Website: crate-barrel
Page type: review-order
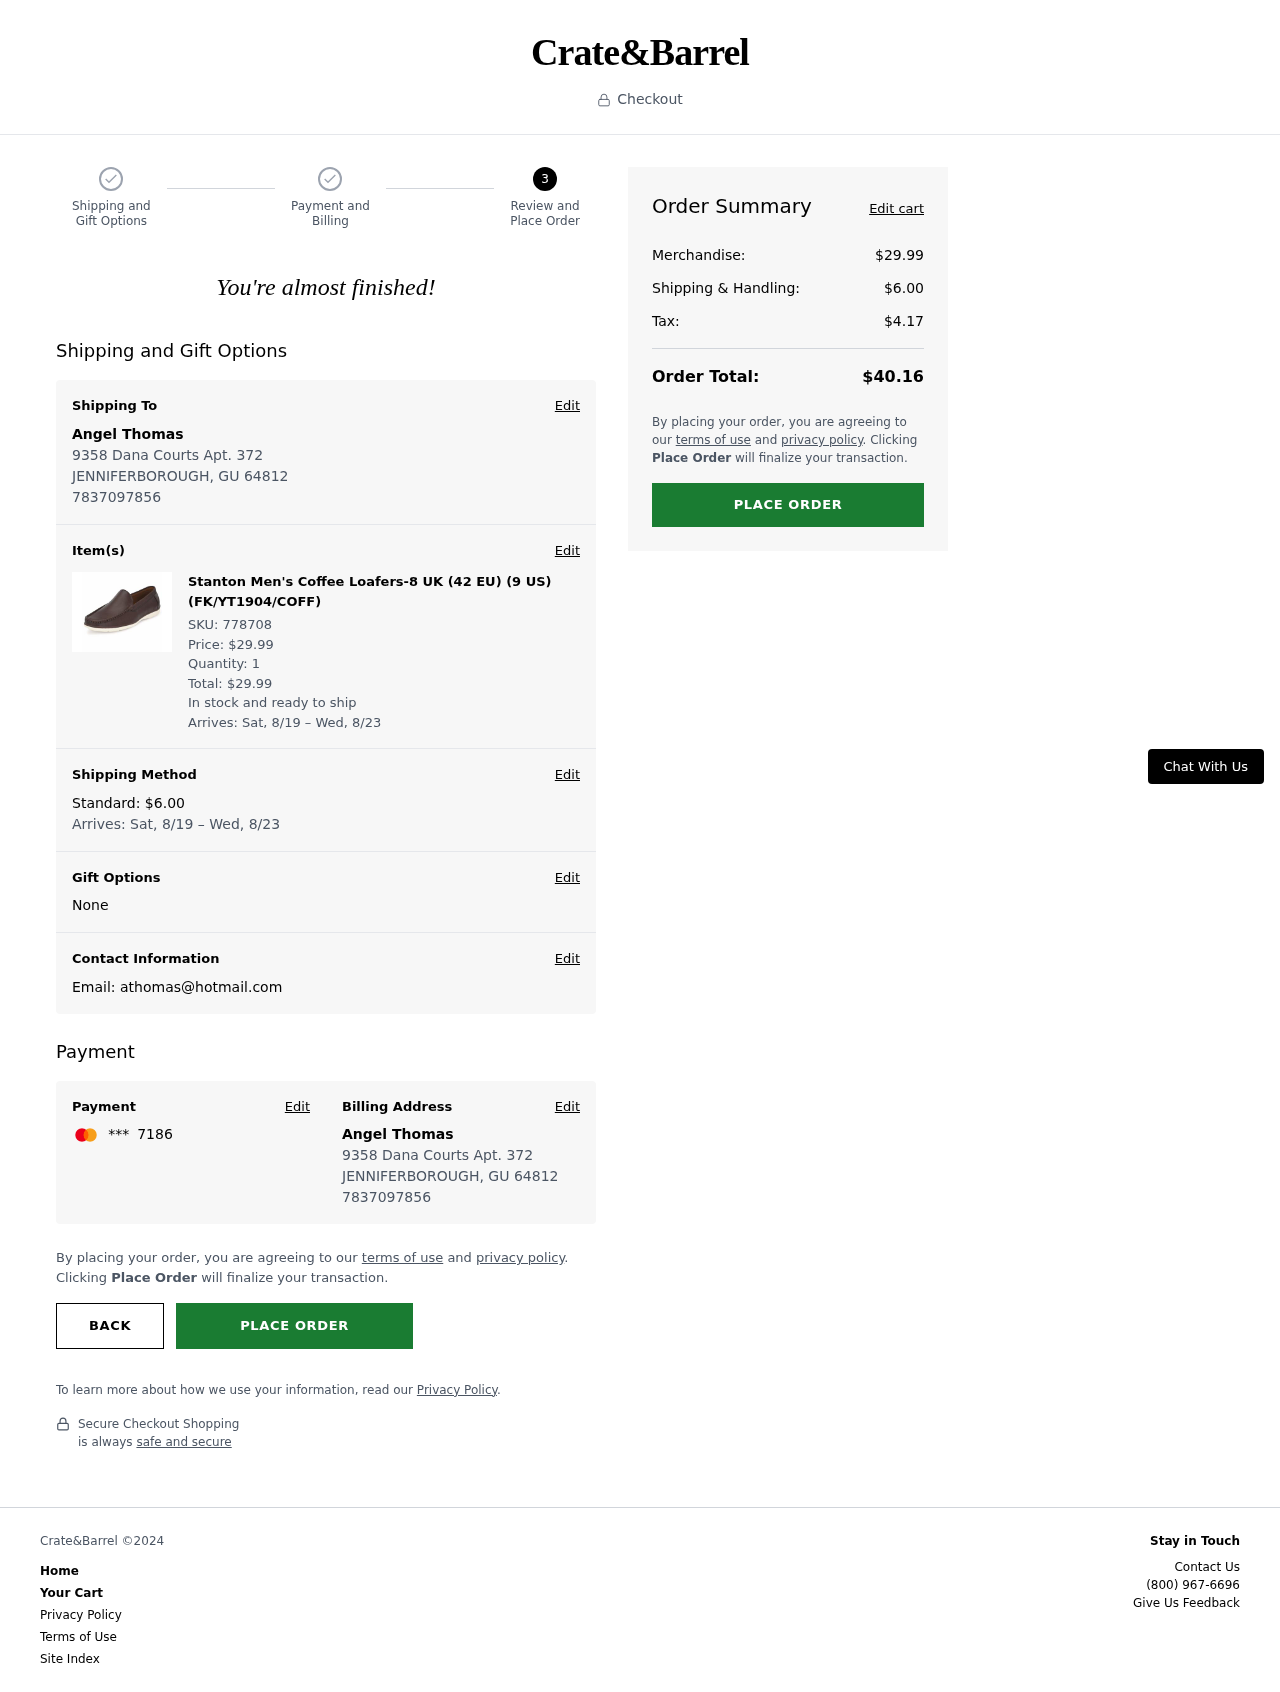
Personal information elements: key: PII_CARD_LAST4
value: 7186
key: PII_CITY
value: JENNIFERBOROUGH
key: PII_EMAIL
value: athomas@hotmail.com
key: PII_FULLNAME
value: Angel Thomas
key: PII_PHONE
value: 7837097856
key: PII_POSTCODE
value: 64812
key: PII_STATE_ABBR
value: GU
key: PII_STREET
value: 9358 Dana Courts Apt. 372
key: PII_FIRSTNAME
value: Angel
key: PII_LASTNAME
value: Thomas
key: PII_FULLNAME2
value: Angel Thomas
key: PII_FULLNAME3
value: Angel Thomas
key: PII_FIRSTNAME2
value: Angel
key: PII_FIRSTNAME3
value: Angel
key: PII_LASTNAME2
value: Thomas
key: PII_LASTNAME3
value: Thomas
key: PII_FIRSTNAME_DERIVED
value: Angel
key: PII_LASTNAME_DERIVED
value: Thomas
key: PII_FULLNAME_DERIVED
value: Angel Thomas
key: PII_NAME_FULL_DERIVED
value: Angel Thomas
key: PII_STREET2
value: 9358 Dana Courts Apt. 372
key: PII_CITY2
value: JENNIFERBOROUGH
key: PII_STATE
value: GU
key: PII_POSTCODE2
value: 64812
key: PII_PHONE_LINE
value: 7856
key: PII_PHONE_SUFFIX
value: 7856
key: PII_PHONE2
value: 7837097856
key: PII_PHONE3
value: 7837097856
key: PII_PHONE_NUMERIC
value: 7837097856
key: PII_PHONE_LINE_NUMERIC
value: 7856
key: PII_PHONE_SUFFIX_NUMERIC
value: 7856
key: PII_PHONE2_NUMERIC
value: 7837097856
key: PII_PHONE3_NUMERIC
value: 7837097856
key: PII_PHONE_DIGITS
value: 7837097856
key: PII_PHONE_LAST4
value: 7856
Product elements: key: PRODUCT1_NAME
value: Stanton Men's Coffee Loafers-8 UK (42 EU) (9 US) (FK/YT1904/COFF)
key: PRODUCT1_PRICE
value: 29.99
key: PRODUCT1_QUANTITY
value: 1
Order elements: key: ORDER_SKU
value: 778708
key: ORDER_ITEM_TOTAL
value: $29.99
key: ORDER_DELIVERY_DATE_ITEM
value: Sat, 8/19 – Wed, 8/23
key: ORDER_SHIPPING_COST
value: $6.00
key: ORDER_DELIVERY_DATE
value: Sat, 8/19 – Wed, 8/23
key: ORDER_SUBTOTAL
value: $29.99
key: ORDER_SHIPPING_COST_SUMMARY
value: $6.00
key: ORDER_TAX
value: $4.17
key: ORDER_TOTAL
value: $40.16